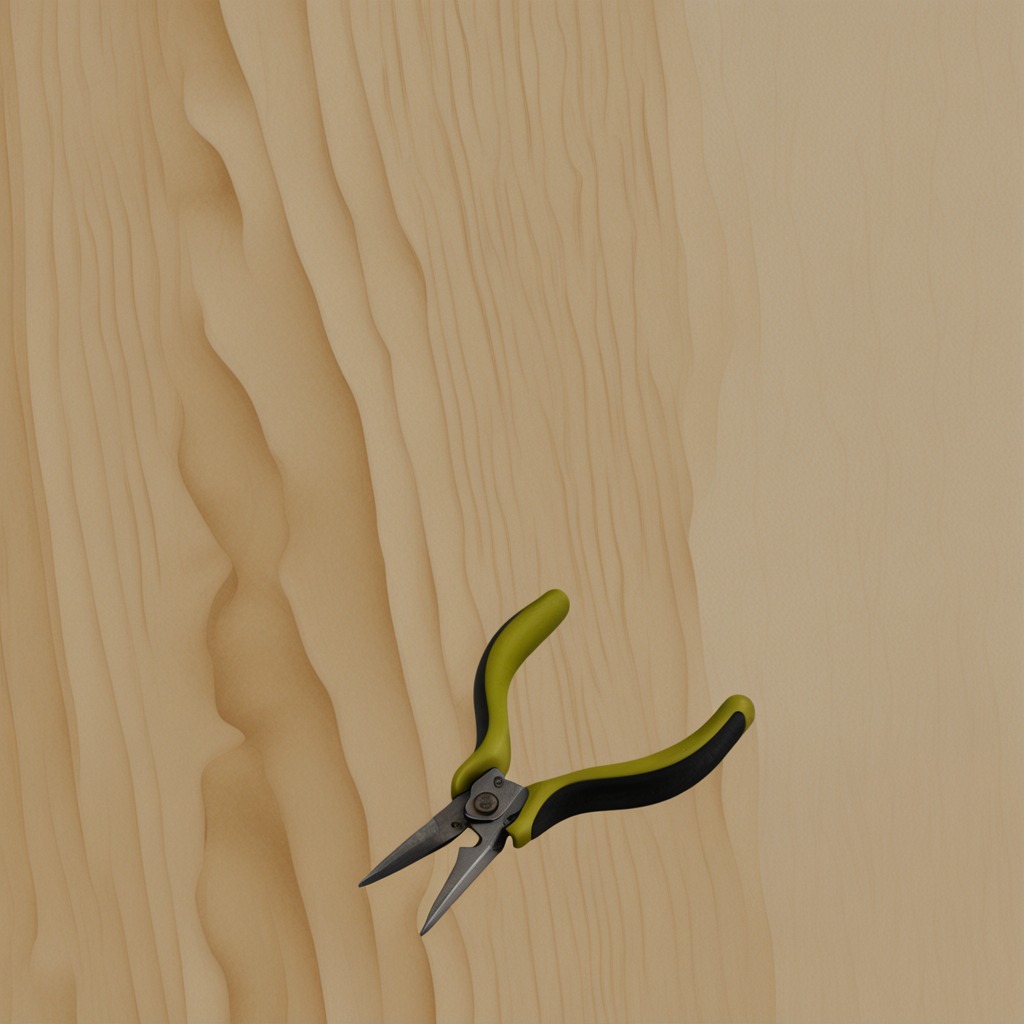
A plier is lying on the plywood surface in a paint workshop lit by afternoon window light.